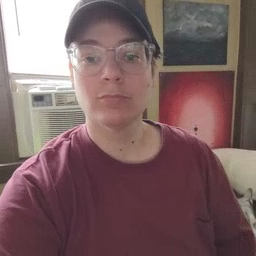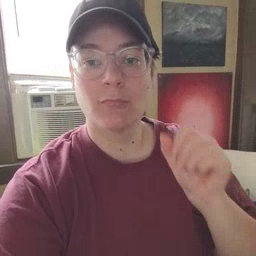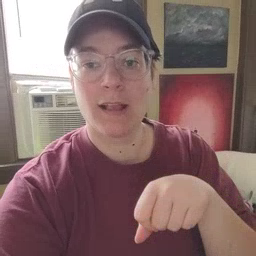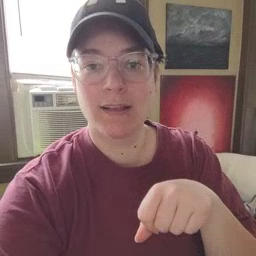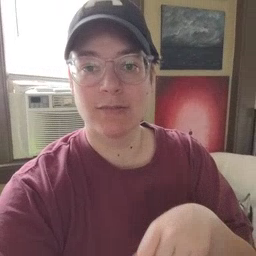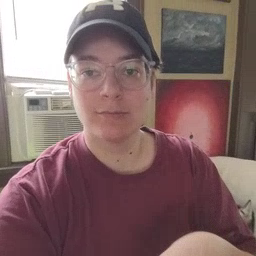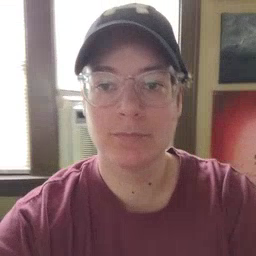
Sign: can